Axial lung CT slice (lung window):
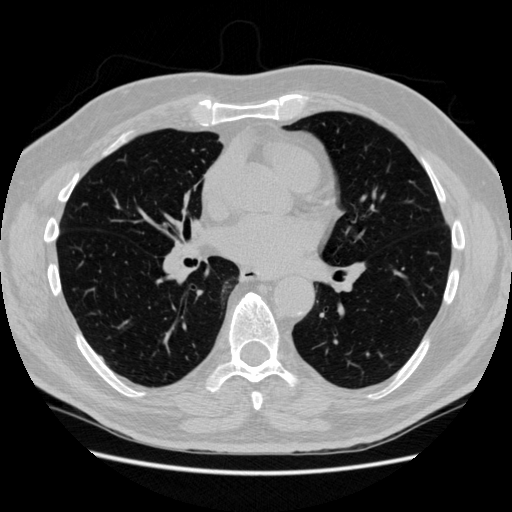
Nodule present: no